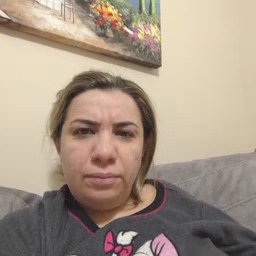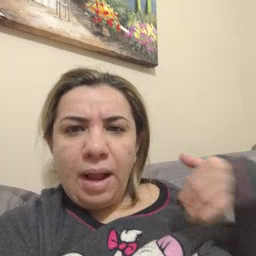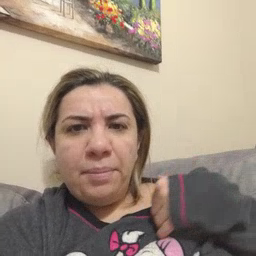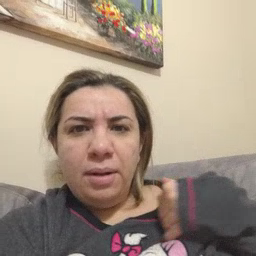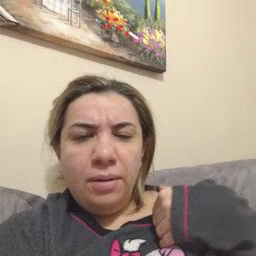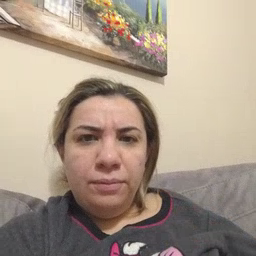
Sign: animal